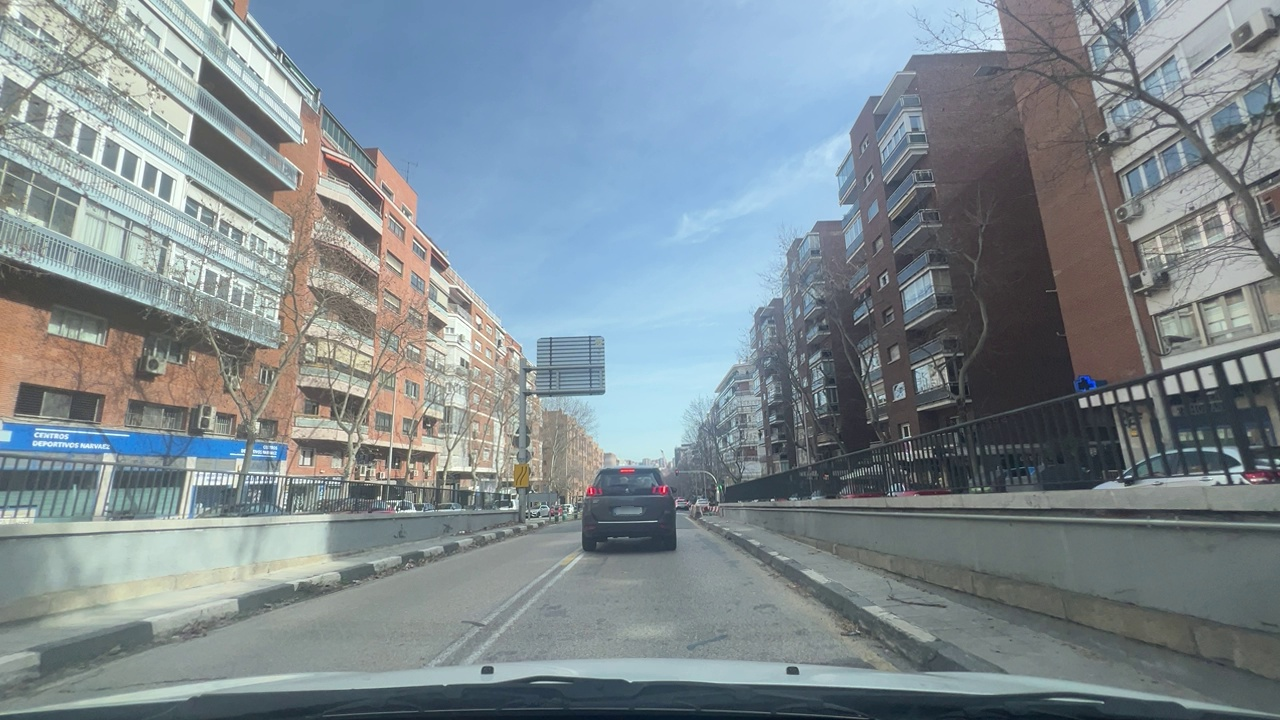
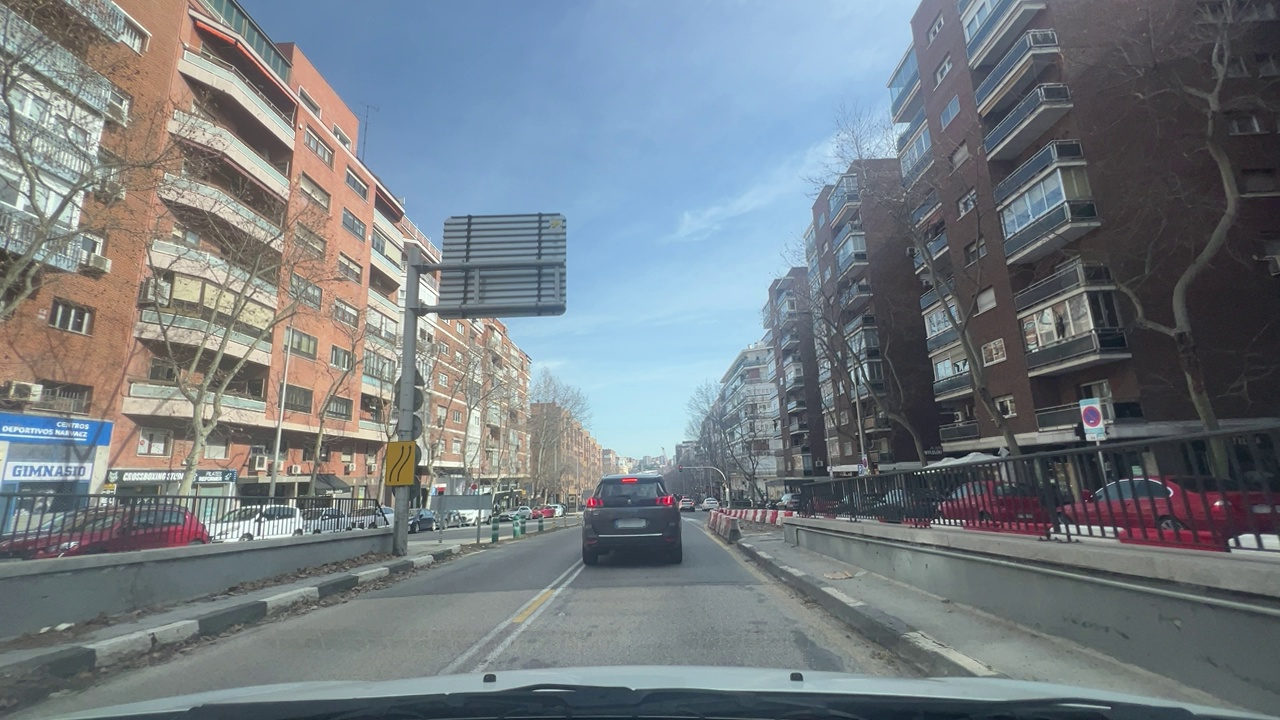
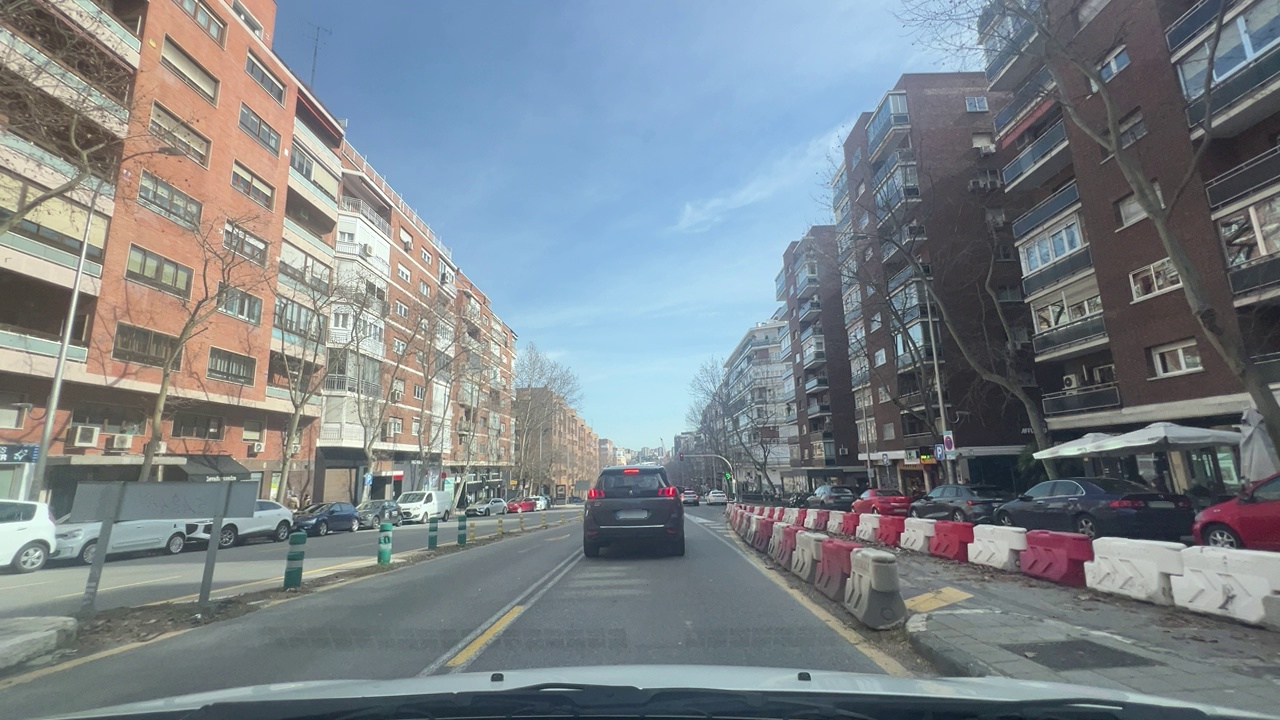
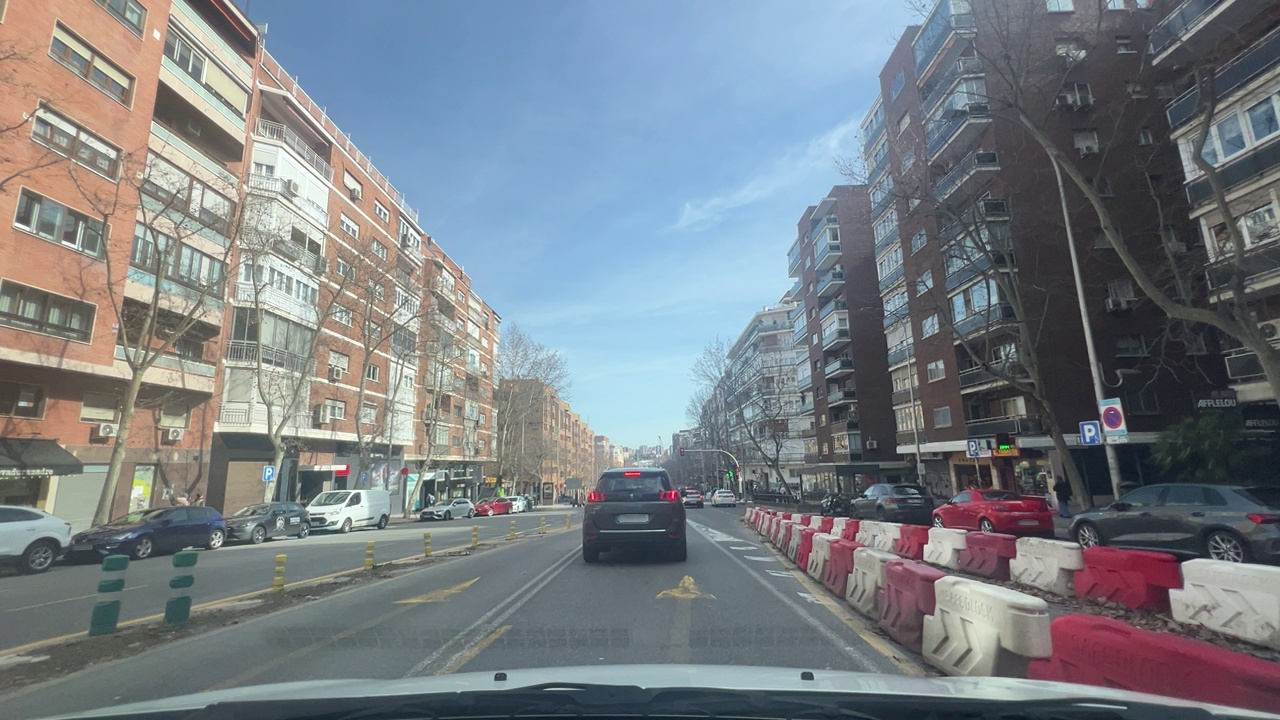
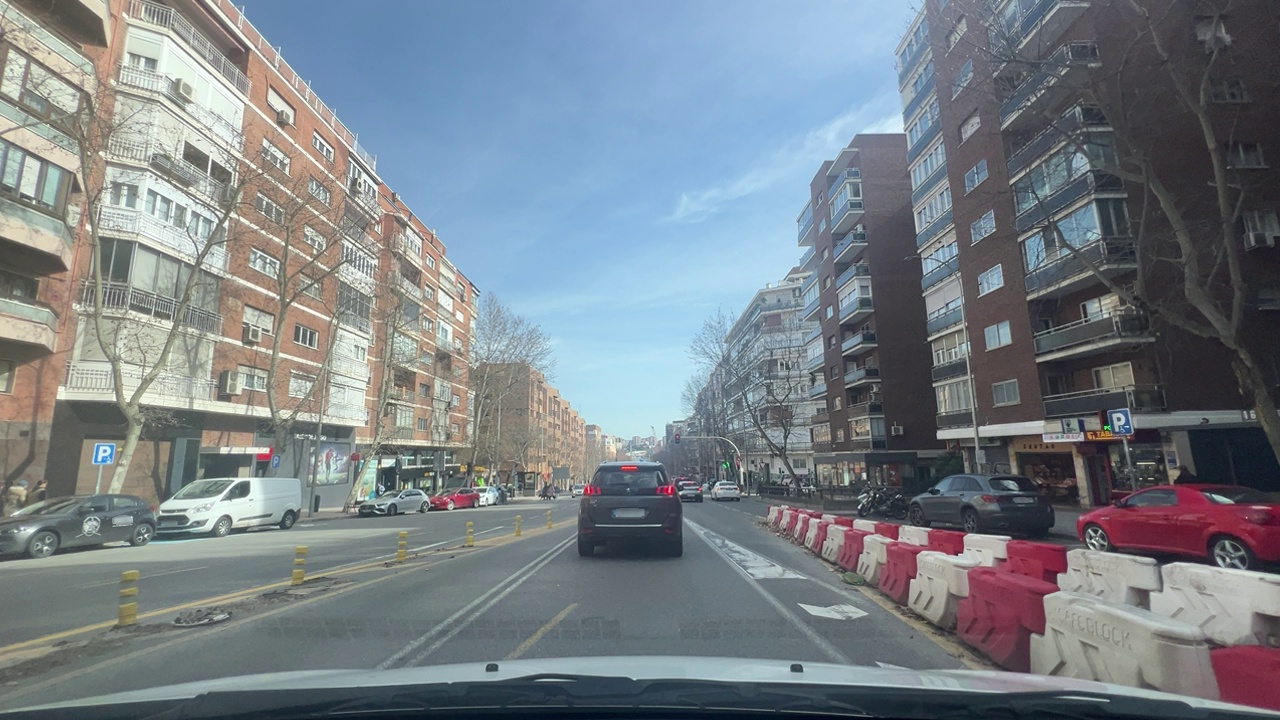
Situation: Construction site
Question: Are construction-related signs, cones, temporary signals, or closed lanes visible in the scene?
Answer: Yes
Reasoning: There is a vertical yellow sign on the left indicating that left lane will merge. The lines on the floor are yellow and there is a red and white fence on the right side of the ego lane

Situation: Construction site
Question: Are temporary yellow lane markings visible?
Answer: Yes
Reasoning: There are not yellow lane markings everywhere but there is a mix of the common white lane markings and temporary yellow ones

Situation: Construction site
Question: Are road workers visible on or near the roadway?
Answer: No
Reasoning: There is nobody working

Situation: Construction site
Question: Is the ego lane narrowed or laterally shifted due to construction elements?
Answer: Yes
Reasoning: The lane markings in yellow together with the vertical sign on the left indicate that ego lane suffers a small modification ahead

Situation: Construction site
Question: Is construction machinery or heavy equipment present near or within the roadway?
Answer: No
Reasoning: Red and white fences are present together with temporary yellow marks but no construction equipment is present

Situation: Construction site
Question: Is a temporary reduced speed limit sign visible in the scene?
Answer: No
Reasoning: Speed should not be modified and no signals are present